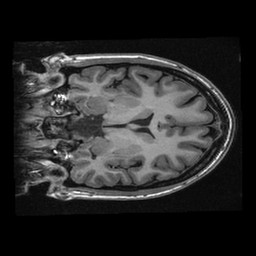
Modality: T1w
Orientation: coronal
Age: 21
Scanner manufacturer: ge
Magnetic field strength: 3 T
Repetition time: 0.0083 s
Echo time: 0.003108 s